Question: Is it possible to style DIVs so they look like follows:

with simple code
'''
<div class='menubar'><div class='menu'>item1<br/>item2</div>...</div>
'''
This is for menu. I wish just to resize selected DIV.
The features should be follows:
DIVs are placed from left to right without specifying absolute positions.
DIVs are taller than container DIV but don't stretch it
Please explain with DIVs or SPANs, I failed to use LEFT with them. I need to learn, not get ready solution.
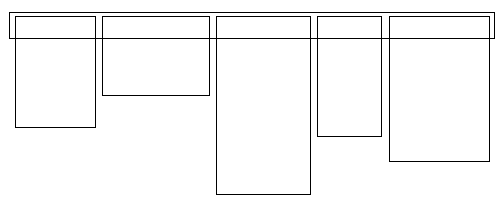
Answer: This is pretty basic stuff.
1) don't use divs, use a list
2) float the child element
'''
<ul class='menubar'>
<li></li>
<li></li>
<li></li>
<li></li>
</ul>
'''
and the according css:
'''
ul.menubar{
/*some fancy css*/
height:<x>px; /* is needed since it would collapse otherwise*/
}
ul.menubar > li{
float:left;
/* more fancy css */
}
'''
Here you go with a <URL>.